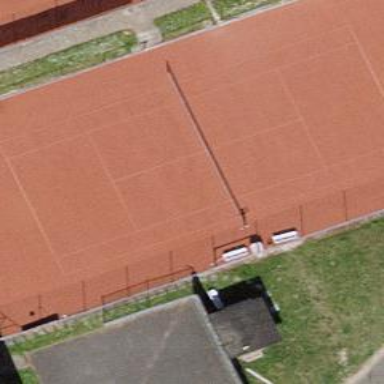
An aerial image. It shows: Tennis court on the leisure land pitch.